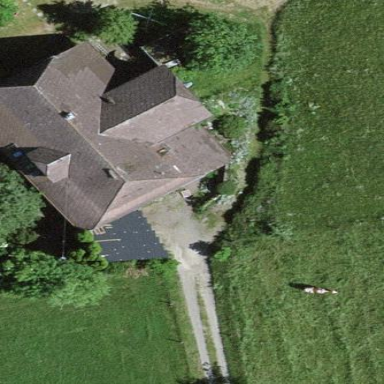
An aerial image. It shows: Farm building.